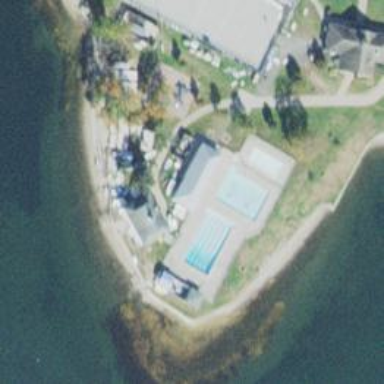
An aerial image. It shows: Lifeguard on duty.